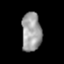
Tissue: prostate
Cell type: Epithelial cells
Senescence score: 0.3162
Nuclear area (px): 756
Mean DAPI intensity: 157.348